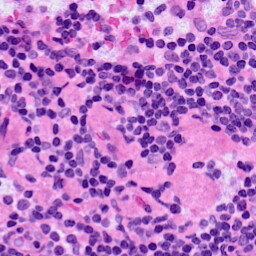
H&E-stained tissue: LymphNode